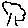
Label: tree